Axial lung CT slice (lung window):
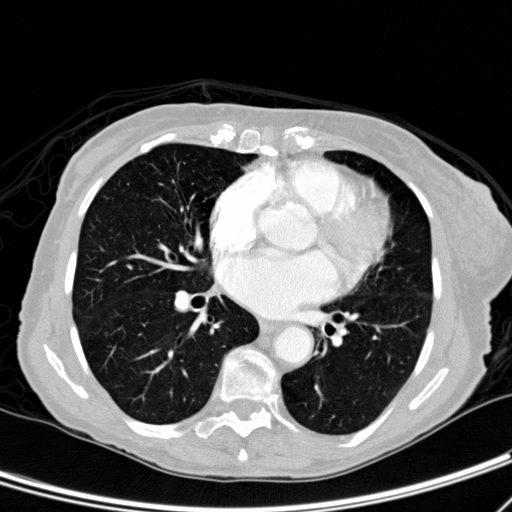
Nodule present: no